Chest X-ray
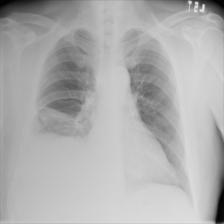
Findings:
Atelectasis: negative
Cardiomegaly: negative
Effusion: positive
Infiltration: negative
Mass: negative
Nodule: negative
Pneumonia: negative
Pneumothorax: negative
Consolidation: negative
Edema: negative
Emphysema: negative
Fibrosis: negative
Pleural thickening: negative
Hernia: negative